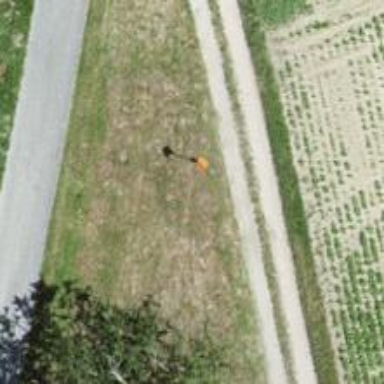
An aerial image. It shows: View of pole with roofed pipeline marker.